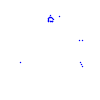
Particle: proton